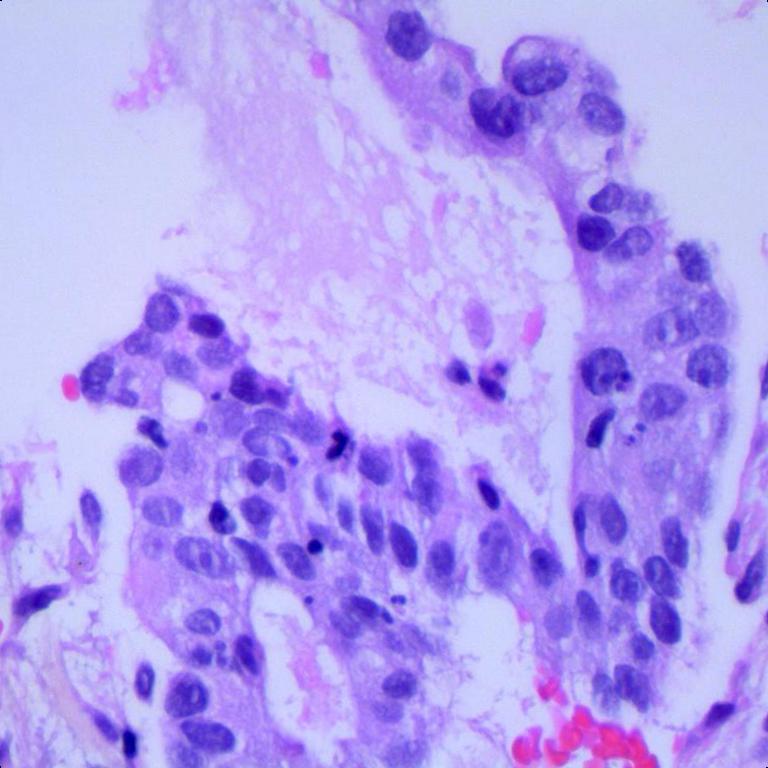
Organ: lung
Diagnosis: adenocarcinomas